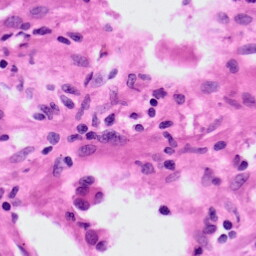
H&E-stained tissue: Lung